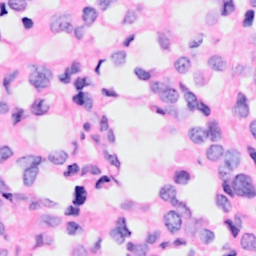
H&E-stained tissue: Breast